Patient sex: F
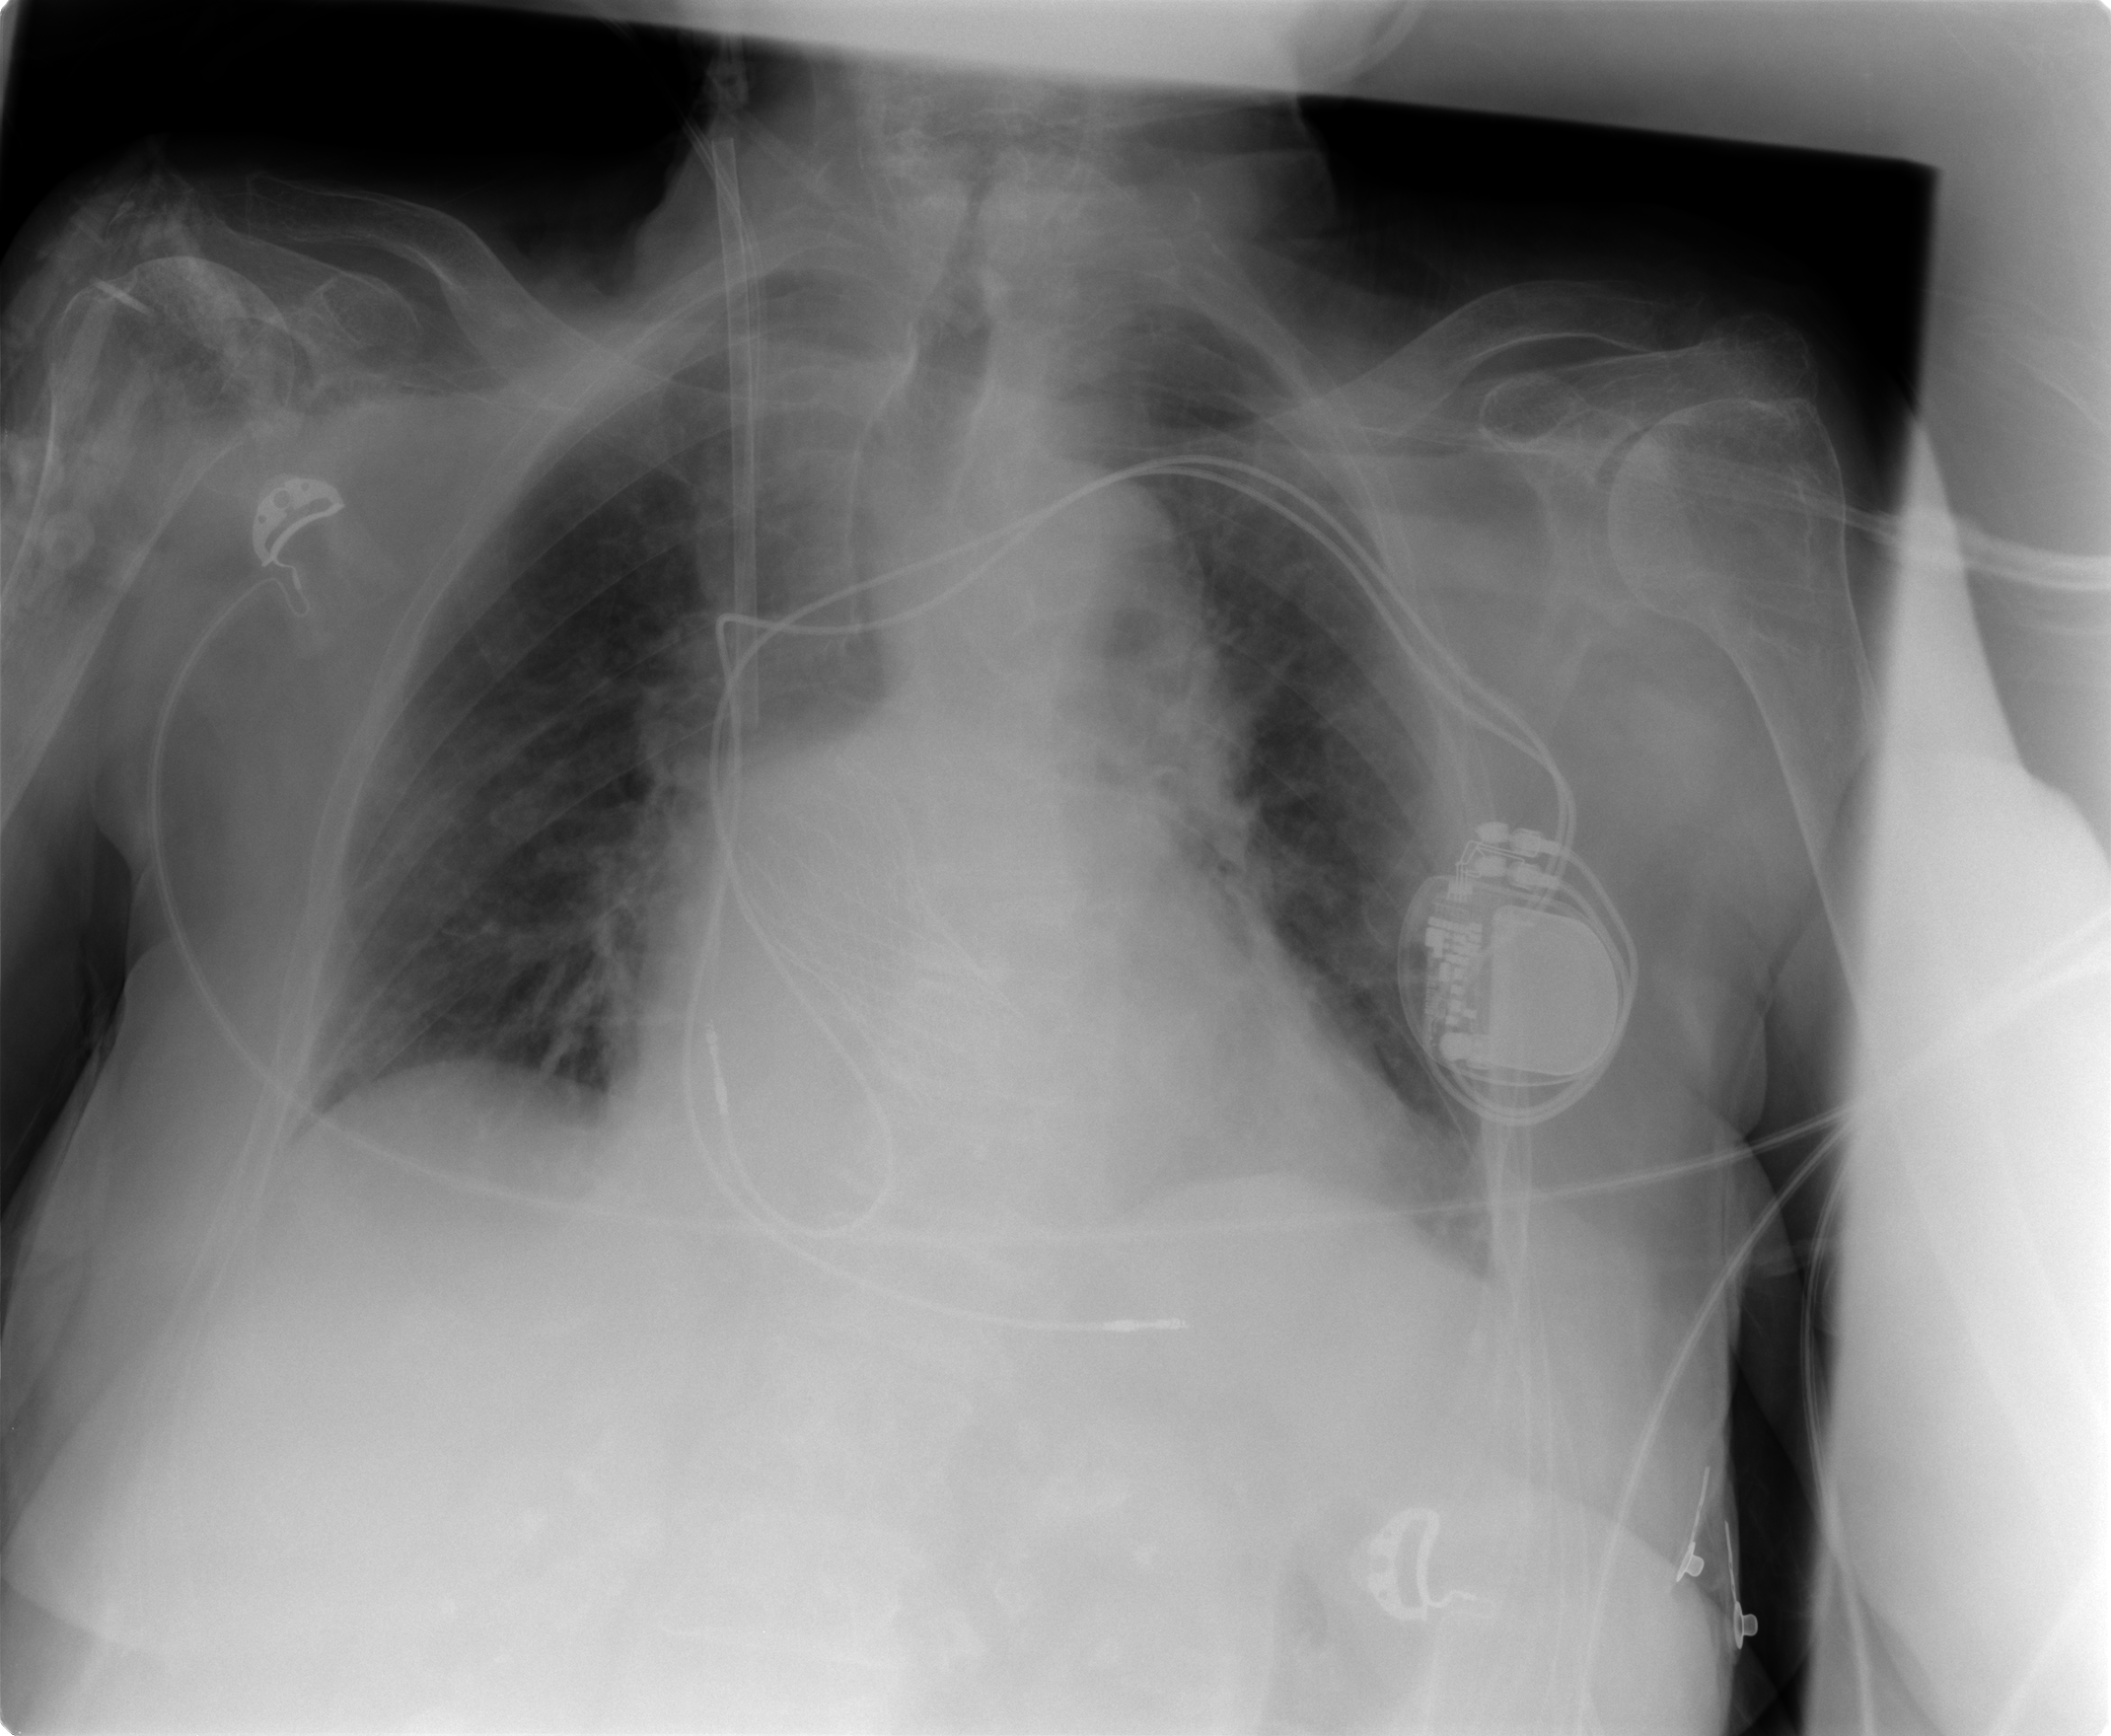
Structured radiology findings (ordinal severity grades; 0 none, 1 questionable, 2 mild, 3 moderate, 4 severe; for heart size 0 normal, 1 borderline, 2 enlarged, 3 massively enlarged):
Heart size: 2
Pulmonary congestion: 1
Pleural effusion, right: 0
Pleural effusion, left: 0
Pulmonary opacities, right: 0
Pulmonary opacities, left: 0
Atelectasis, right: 2
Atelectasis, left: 2